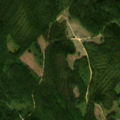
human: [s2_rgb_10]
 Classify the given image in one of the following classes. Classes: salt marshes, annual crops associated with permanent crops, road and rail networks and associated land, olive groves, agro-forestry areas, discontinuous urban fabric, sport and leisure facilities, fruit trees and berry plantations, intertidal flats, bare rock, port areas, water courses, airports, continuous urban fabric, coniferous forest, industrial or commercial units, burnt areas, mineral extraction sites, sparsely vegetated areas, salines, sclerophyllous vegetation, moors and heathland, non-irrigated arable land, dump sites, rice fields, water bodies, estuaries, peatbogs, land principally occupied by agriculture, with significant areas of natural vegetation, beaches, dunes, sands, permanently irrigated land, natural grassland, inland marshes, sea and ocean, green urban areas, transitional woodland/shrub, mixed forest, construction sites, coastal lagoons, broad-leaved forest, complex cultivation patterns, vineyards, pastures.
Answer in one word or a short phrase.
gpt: coniferous forest, mixed forest